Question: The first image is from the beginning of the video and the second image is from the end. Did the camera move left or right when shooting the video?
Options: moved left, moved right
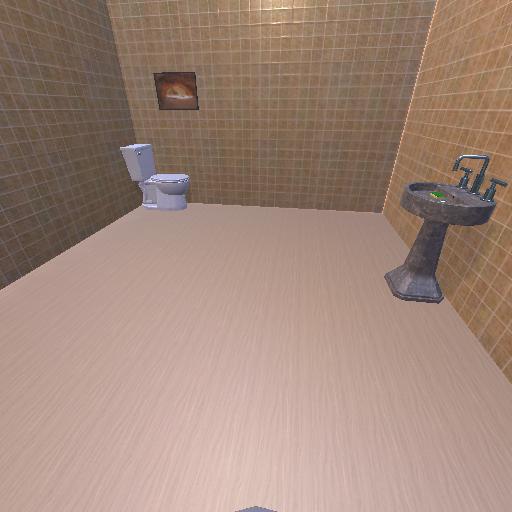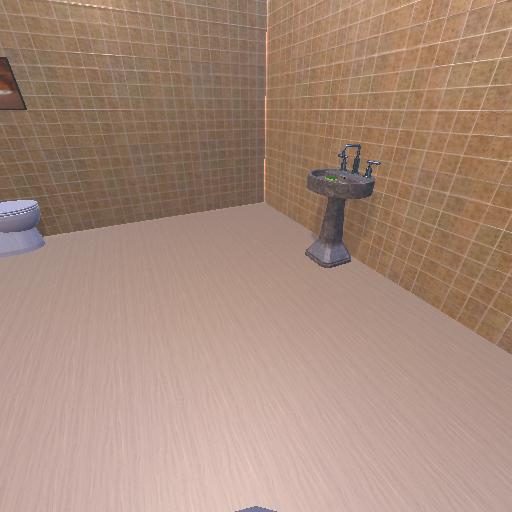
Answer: moved left